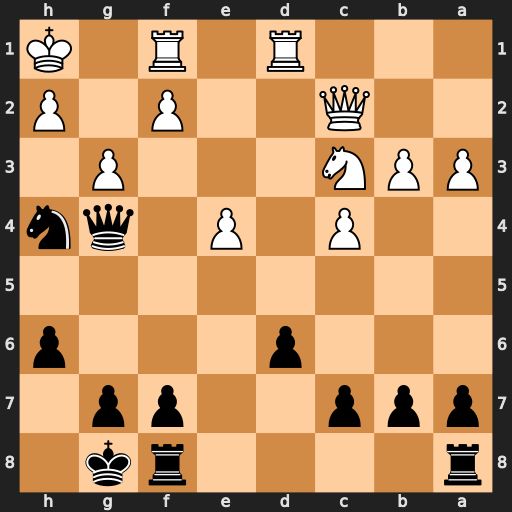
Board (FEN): r4rk1/ppp2pp1/3p3p/8/2P1P1qn/PPN3P1/2Q2P1P/3R1R1K
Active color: b
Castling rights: -
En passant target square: -
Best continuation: Qf3+ Kg1 Qg2#